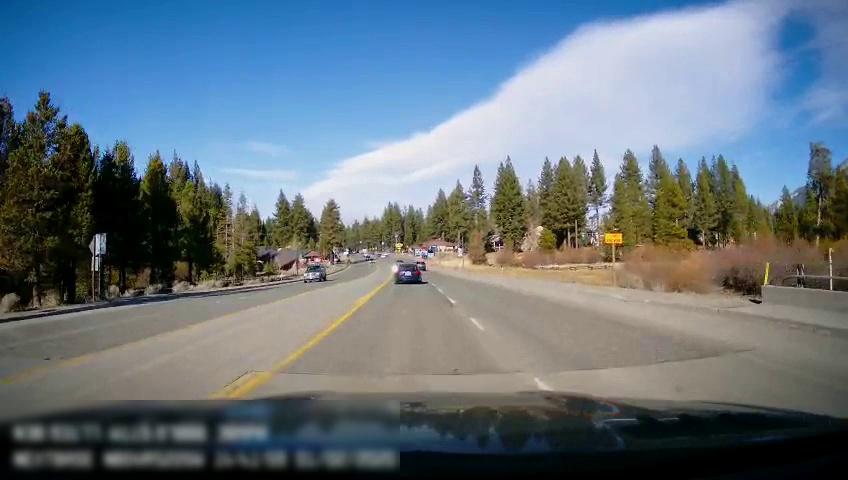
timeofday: Day
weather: Sunny
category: Drivable Space
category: Vehicles | SUV
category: Vehicles | SUV
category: Vehicles | Car
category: Lanes | Opposite Lane
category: Lanes | Current Lane
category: Lanes | Current Lane
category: Lanes | Opposite Lane
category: Traffic | Signs